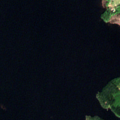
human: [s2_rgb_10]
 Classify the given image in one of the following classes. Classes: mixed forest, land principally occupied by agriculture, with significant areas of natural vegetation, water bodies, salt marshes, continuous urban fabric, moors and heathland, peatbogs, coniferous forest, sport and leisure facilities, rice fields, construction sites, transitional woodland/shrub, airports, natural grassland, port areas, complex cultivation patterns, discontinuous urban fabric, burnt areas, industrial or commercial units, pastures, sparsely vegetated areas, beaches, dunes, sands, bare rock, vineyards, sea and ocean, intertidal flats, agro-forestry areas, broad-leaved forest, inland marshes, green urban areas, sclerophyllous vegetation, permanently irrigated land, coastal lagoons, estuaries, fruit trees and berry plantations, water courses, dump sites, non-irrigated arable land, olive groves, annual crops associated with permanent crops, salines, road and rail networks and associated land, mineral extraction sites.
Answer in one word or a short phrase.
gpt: land principally occupied by agriculture, with significant areas of natural vegetation, mixed forest, inland marshes, water bodies